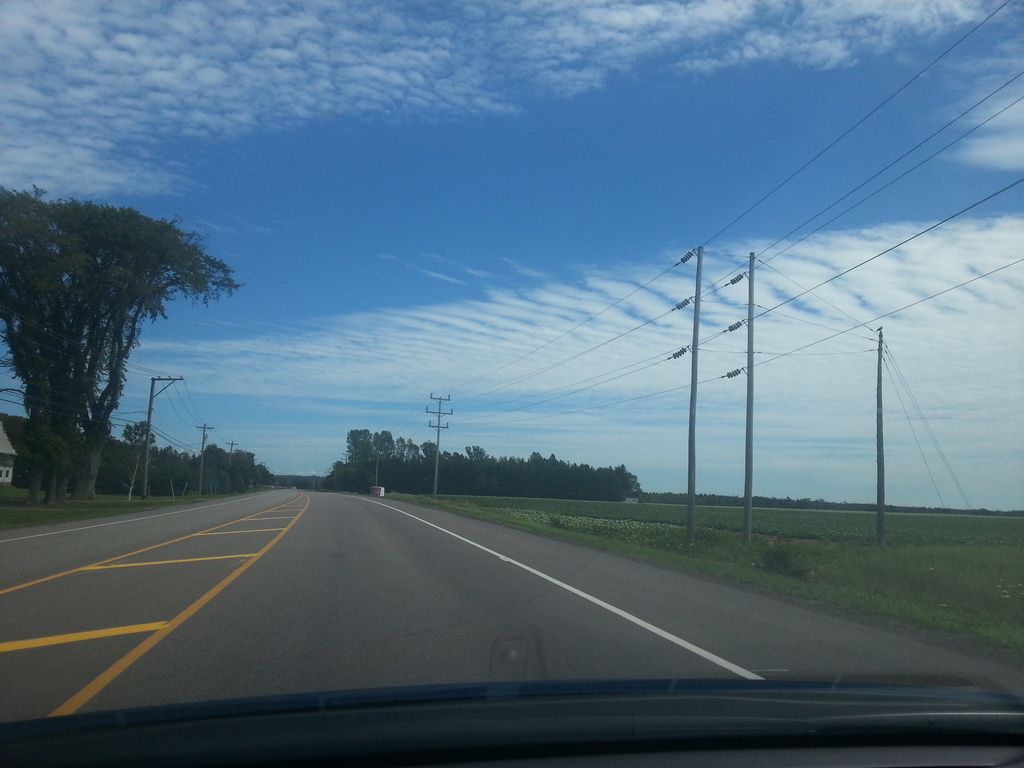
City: charlottetown